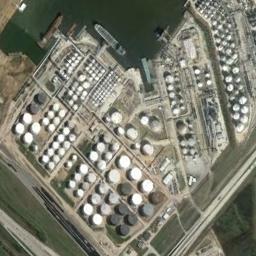
Label: storage tanks